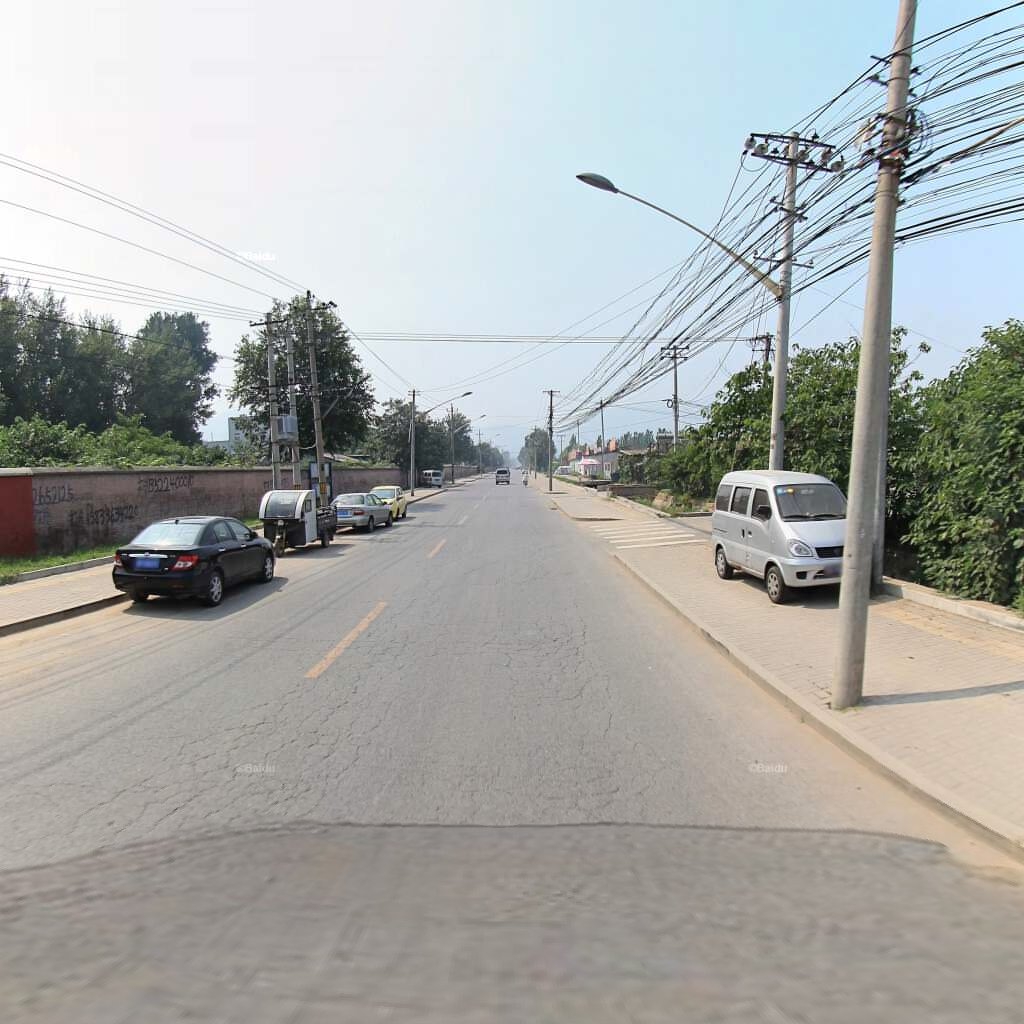
Region: Haidian
Road damage annotations: alligator crack